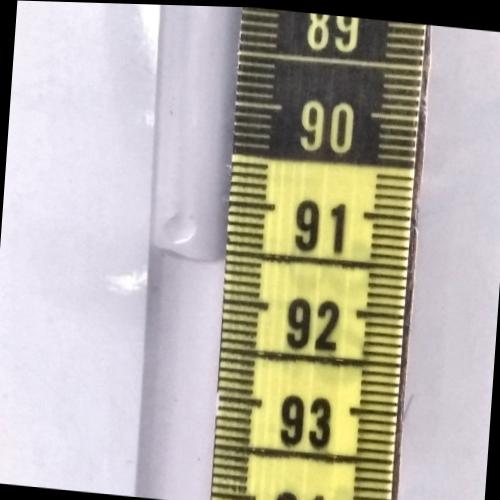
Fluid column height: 91.6 cm